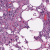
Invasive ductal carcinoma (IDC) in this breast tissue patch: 1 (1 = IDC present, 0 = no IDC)